Question: '''
<div class="margin-top-10">
<span us-spinner="{left: '91.6%',top:'74.2%',length: 5,width: 2,radius:4}" spinner-key="spinner-1"></span>
<button class="btn btn-green" ng-click="">Send</button>
</div>
'''

I have used <URL>.At this moment when I add some content over the page where I have to adjust the 'top' property of the spinner every time.So could you tell me how to avoid this and set it on top of the button all the time ? Thanks in advance.
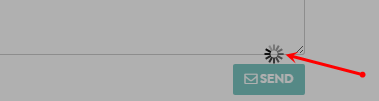
Answer: Make the parent div of the spinner to have a position:relative Then it's position is based on that parent div
'''
<div class="margin-top-10" style="position:relative;">
<span us-spinner="{left: '91.6%',top:'74.2%',length: 5,width: 2,radius:4}" spinner-key="spinner-1"></span>
<button class="btn btn-green" ng-click="">Send</button>
</div>
'''
Or you could even try placing the us-spinner inside of the '<button>'
'''
<div class="margin-top-10">
<button class="btn btn-green" style="position:relative;" ng-click="">
<span us-spinner="{left: '91.6%',top:'74.2%',length: 5,width: 2,radius:4}" spinner-key="spinner-1"></span>
Send
</button>
</div>
'''